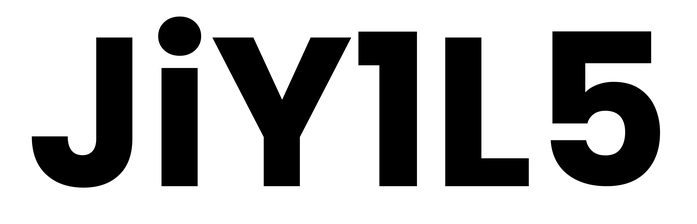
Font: Poppins-Bold